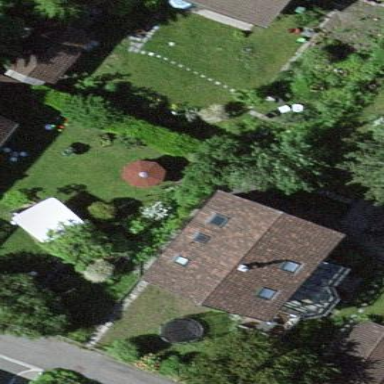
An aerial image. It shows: Detached building.